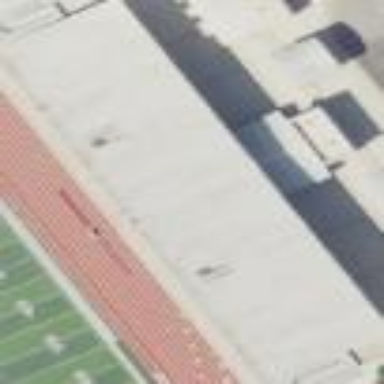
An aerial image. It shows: Bleachers on leisure land.